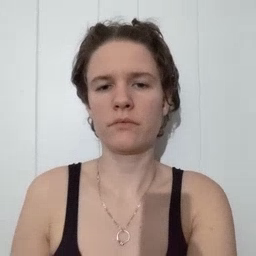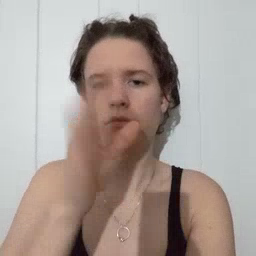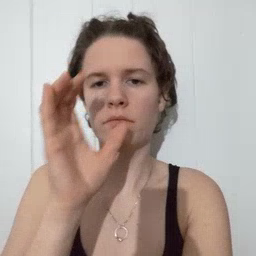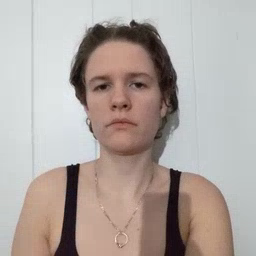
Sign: drink